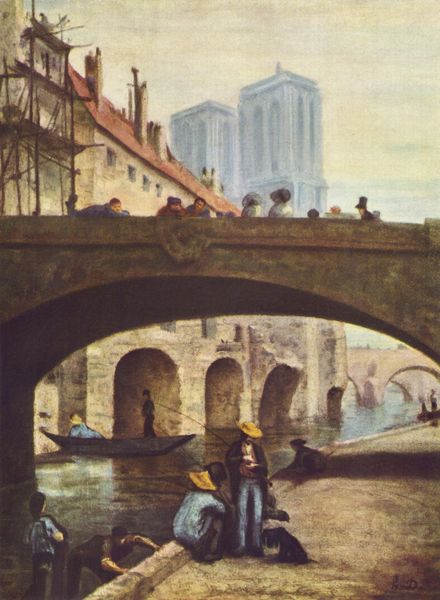
Titel: Der Künstler von Notre-Dame
Künstler: Honoré Daumier
Standort: Avignon
Institution: Musée Calvet
Schlagwörter: baum, blau, gemälde, himmel, mann, schatten, wasser, wolken, aquarell, bäume, fluss, frauen, gelb, kirchturm, landschaft, menschen, ocker, stadt, ufer, braun, damen, fenster, frankreich, grau, hintergrund, holz, hut, hüte, licht, männer, paris, pfeiler, schwarz, strasse, dach, gebäude, haus, hund, rot, tuch, weg, beige, gesellschaft, hochformat, leute, architektur, stehen, stein, bild, herr, hände, signatur, öl, gracht, häuser, morgen, brücke, brüstung, gewässer, kanal, kirche, sitzend, gotik, rosa, boot, boote, genre, handel, kahn, kamin, kamine, schornstein, turm, bewölkt, hellblau, ruhig, schiff, sommer, ansicht, bogen, fassade, italien, passanten, vedute, venedig, fischer, hosen, schiffer, mauer, schornsteine, kahl, arbeiter, figuren, hafen, seine, kai, quai, steg, strohhut, ruderer, strohhüte, kirchtürme, bögen, ruine, gerüst, durchblick, türme, steinbrücke, torbogen, dom, hocken, gehweg, angel, flanieren, kathedrale, gemäuer, wappen, gotisch, ziegeldach, fähre, spaziergänger, maria, bote, louvre, joch, rute, kirsche, bauten, brücken, lagune, angler, angelschnur, baustelle, notre dame, brückenpfeiler, durchfahrt, horizontale, hellbalu, gondel, gondeln, gondoliere, doppelturmfassade, übersetzen, stadtvedute, notre, seeleute, mont martre, kanäle, passieren, barke, baugerüst, notre damme, seitenarm, bootfahren, hiut, abstoßen, hutr, chinesenhut, deine, gondolere, ihrer, schonsteine, schornstei, unter den brücken, anglker, notre dam, norte dame, kahne, nortre damm, nortre dame, notre dram, gelbe hüte, siene